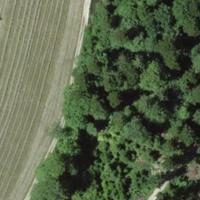
EUNIS habitat code: 44
Species observed at this site:
Geum rivale